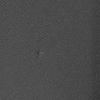
Atmospheric dust classification: not_dusty